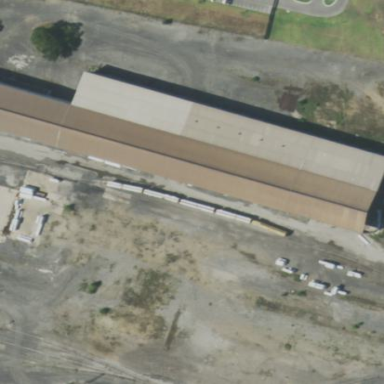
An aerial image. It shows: Industrial building.